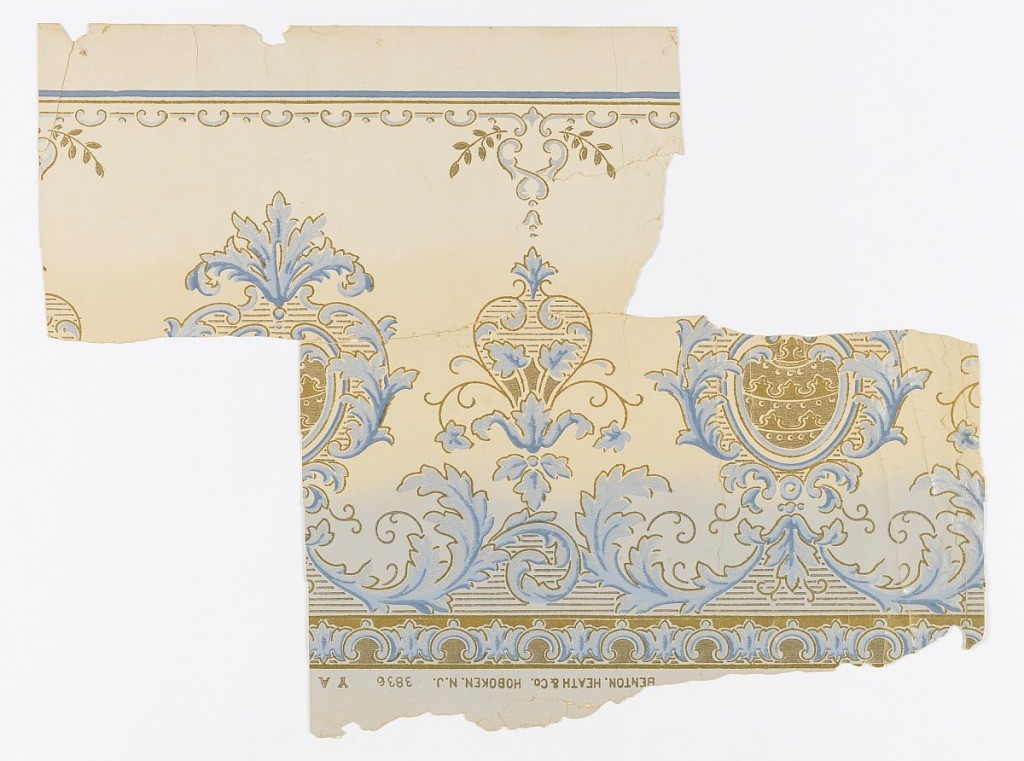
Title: Frieze
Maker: Benton, Heath & Co., Hoboken, New Jersey, 1875 - 1917
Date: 1900–1915
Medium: Machine-printed on paper, applied mica flakes
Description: Foliate bandings, shield-like ornaments in shades of blue, metallic silver and gold, outlined in mica-like gold. Frieze shades from light blue at bottom to light salmon color to tan at top. Flitter frieze